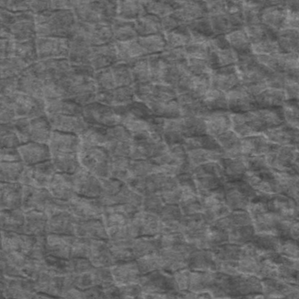
Label: frost